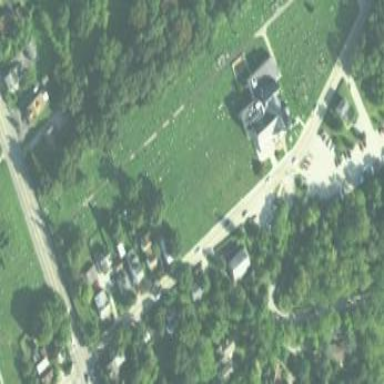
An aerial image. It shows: Cemetery.